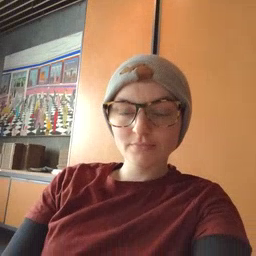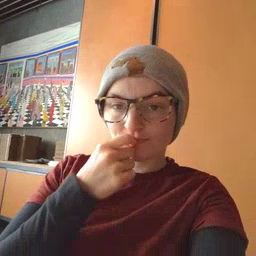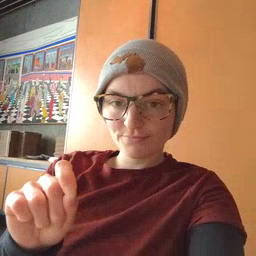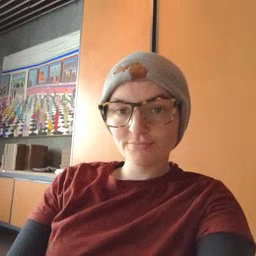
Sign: pencil